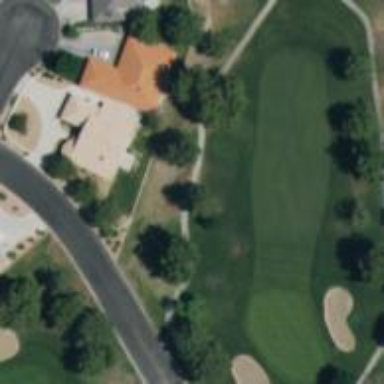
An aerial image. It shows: Path for both road and golf.